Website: lowes
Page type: payment
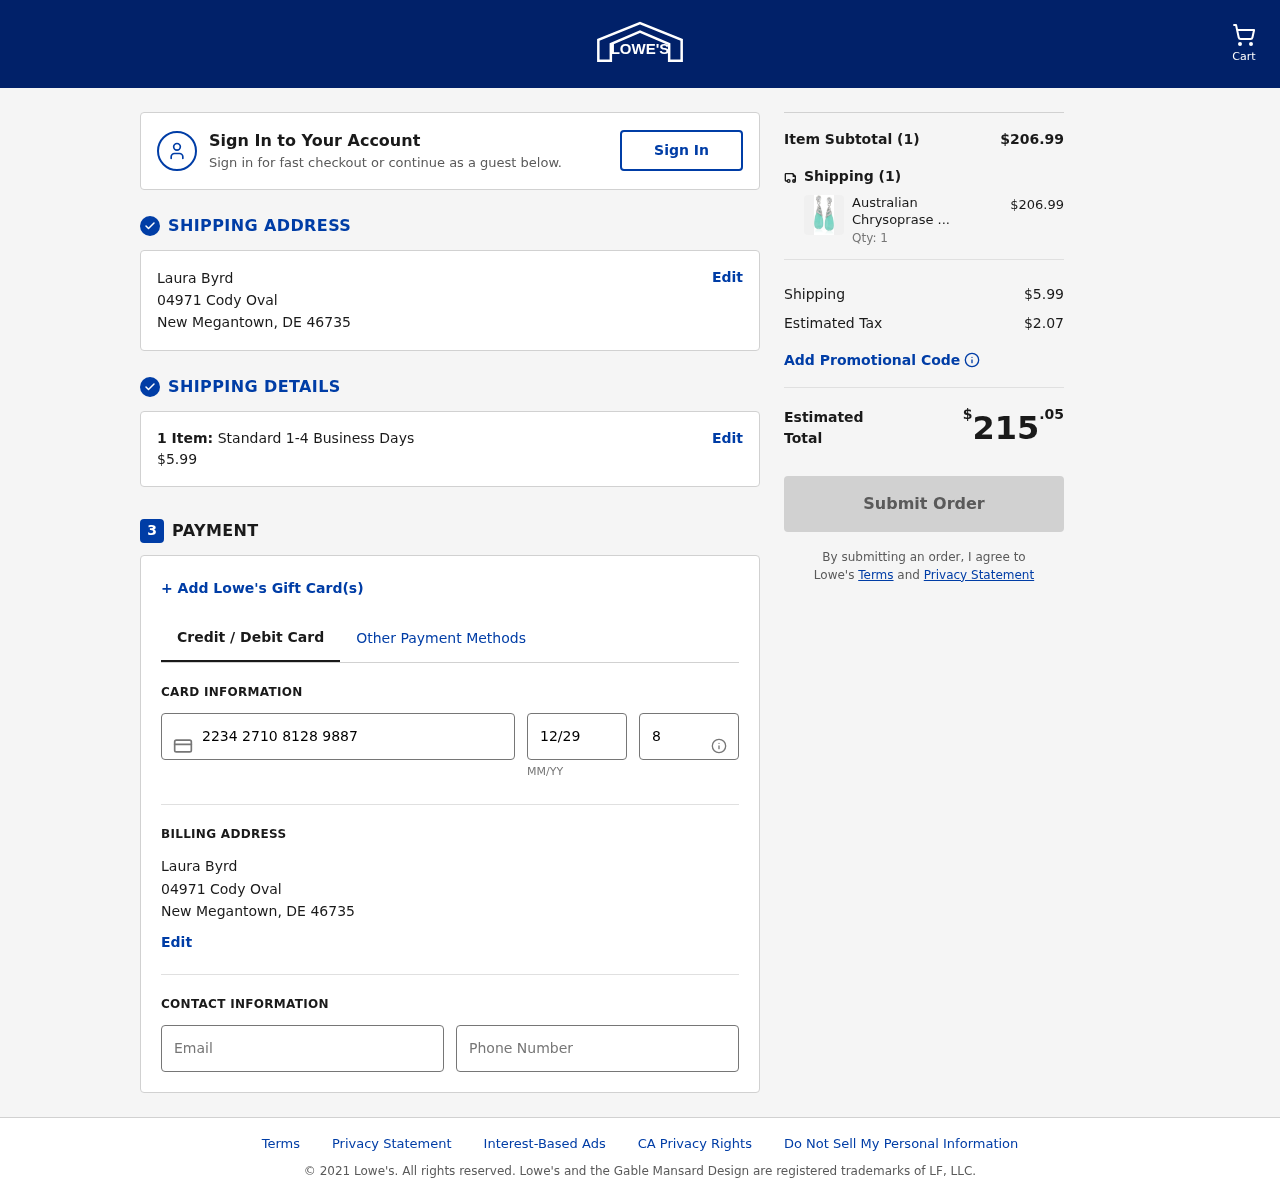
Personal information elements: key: PII_CARD_CVV
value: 820
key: PII_CARD_EXPIRY
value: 12/29
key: PII_CARD_NUMBER
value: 2234 2710 8128 9887
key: PII_CITY
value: New Megantown
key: PII_EMAIL
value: lbyrd@gmail.com
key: PII_FULLNAME
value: Laura Byrd
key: PII_PHONE
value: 3254881338
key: PII_POSTCODE
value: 46735
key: PII_STATE_ABBR
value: DE
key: PII_STREET
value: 04971 Cody Oval
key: PII_FULLNAME2
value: Laura Byrd
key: PII_STREET2
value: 04971 Cody Oval
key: PII_CITY2
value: New Megantown
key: PII_STATE_ABBR2
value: DE
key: PII_POSTCODE2
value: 46735
Product elements: key: PRODUCT1_NAME
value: Australian Chrysoprase Elongated with Cubic Zirconia Overlay Teardrop Earrings
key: PRODUCT1_PRICE
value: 206.99
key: PRODUCT1_QUANTITY
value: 1
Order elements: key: ORDER_NUM_ITEMS
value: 1
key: ORDER_SHIPPING_COST
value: $5.99
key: ORDER_NUM_ITEMS2
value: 1
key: ORDER_SUBTOTAL
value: $206.99
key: ORDER_NUM_ITEMS3
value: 1
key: ORDER_SHIPPING_COST2
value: $5.99
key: ORDER_TAX
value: $2.07
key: ORDER_TOTAL
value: $215.05